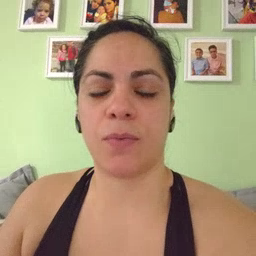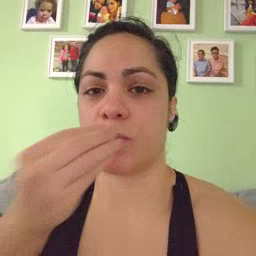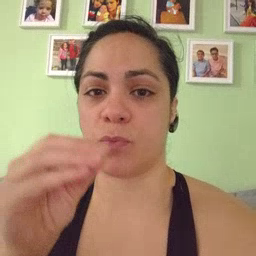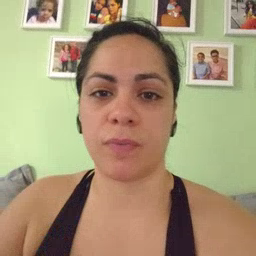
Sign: kiss